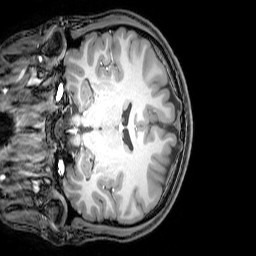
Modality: T1w
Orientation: coronal
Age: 22
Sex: male
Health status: healthy
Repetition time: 0.081 s
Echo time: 0.037 s